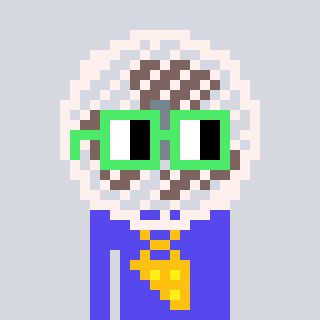
a pixel art character with square light green glasses, a fan-shaped head and a computerblue-colored body on a cool background